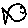
Label: fish